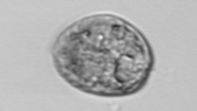
Label: Prorocentrum